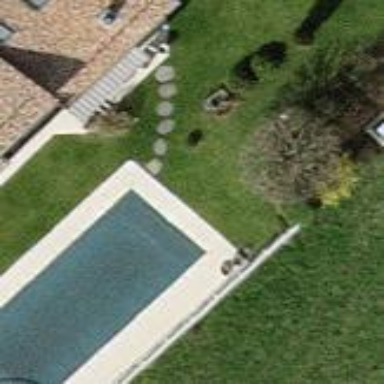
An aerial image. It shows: Swimming pool located in leisure land.